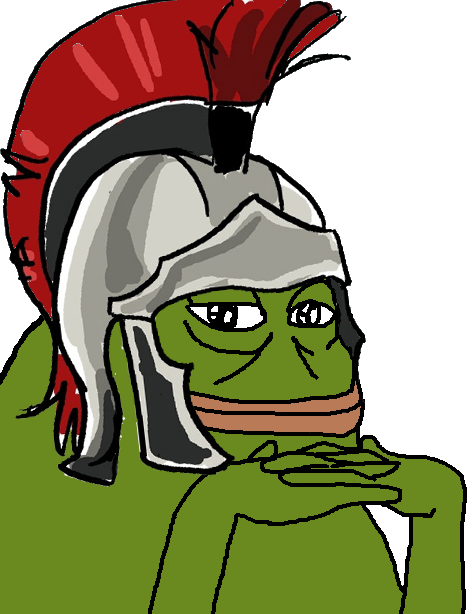
Label: 5_Pepe